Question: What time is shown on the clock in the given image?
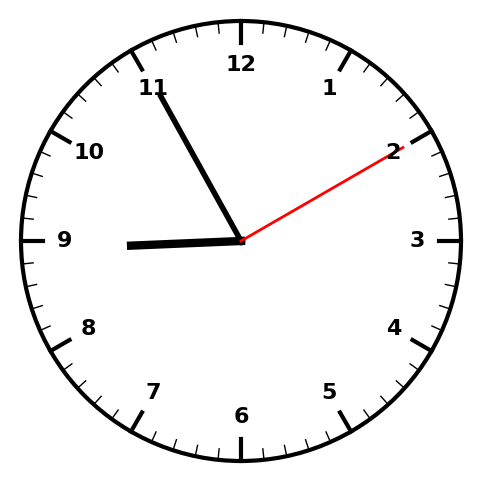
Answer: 08:55:10